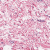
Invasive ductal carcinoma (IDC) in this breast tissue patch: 0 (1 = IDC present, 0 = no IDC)